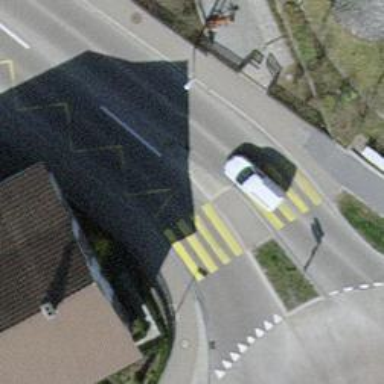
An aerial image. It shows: Marked crossing with pedestrian island. The crossing has visible markings.